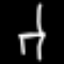
Label: chair